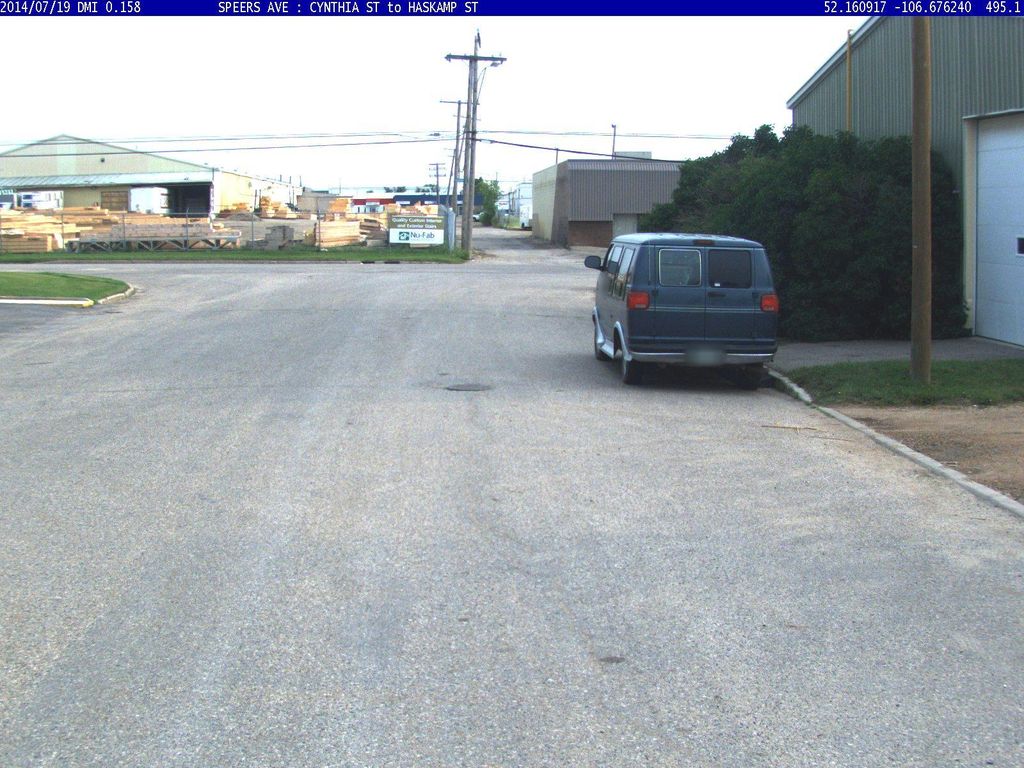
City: saskatoon